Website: macys
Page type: customer-info-address
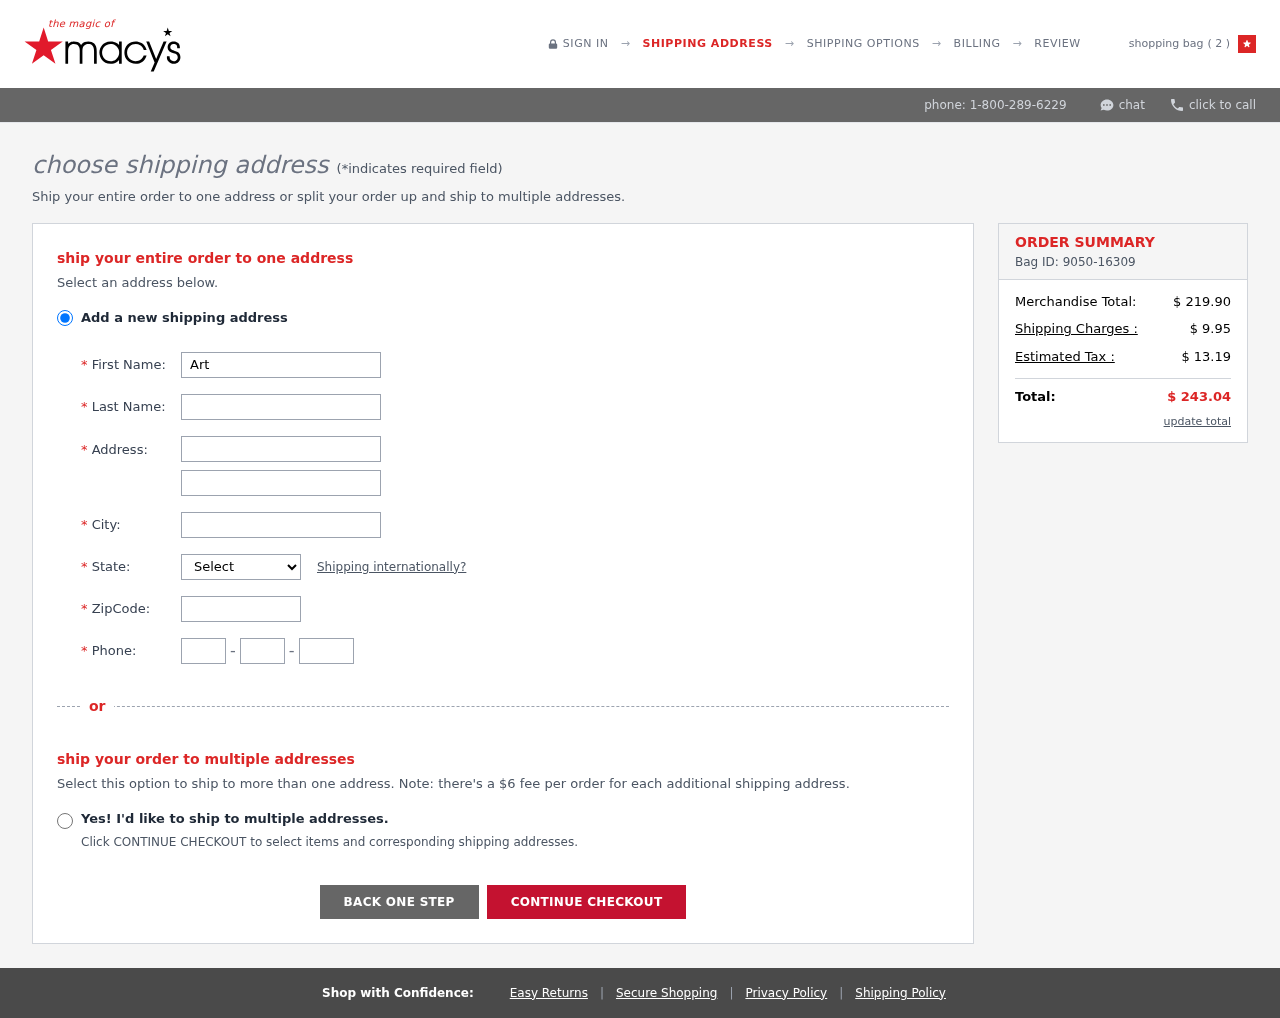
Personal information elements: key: PII_CITY
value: Port Sabrina
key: PII_FIRSTNAME
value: Arthur
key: PII_LASTNAME
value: Perkins
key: PII_PHONE_AREA
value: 877
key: PII_PHONE_PREFIX
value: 419
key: PII_PHONE_SUFFIX
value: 3732
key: PII_POSTCODE
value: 74277
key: PII_STATE_ABBR
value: GU
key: PII_STREET
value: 027 Brittney Plaza
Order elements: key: ORDER_NUM_ITEMS
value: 2
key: ORDER_ID
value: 9050-16309
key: ORDER_SUBTOTAL
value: $ 219.90
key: ORDER_SHIPPING_COST
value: $ 9.95
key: ORDER_TAX
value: $ 13.19
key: ORDER_TOTAL
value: $ 243.04